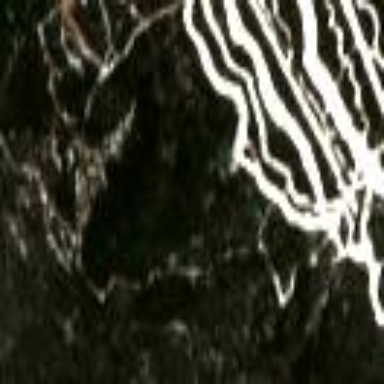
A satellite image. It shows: Coniferous forest area.